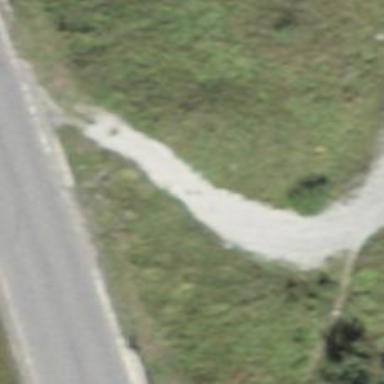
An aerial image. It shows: Gravel track with grade 2 tracktype.